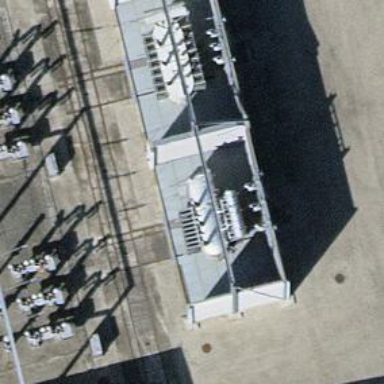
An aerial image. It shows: Transformer is shown.